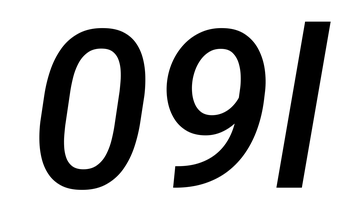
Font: Roboto-Italic_Medium_Italic